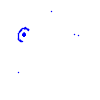
Particle: kaon